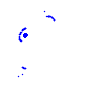
Particle: kaon